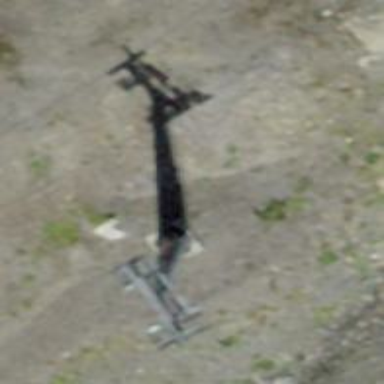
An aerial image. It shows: Pylon for aerialway.